Current action and preconditions to check: trajectory_clear

Your task: For each precondition in the list above, predict whether it will hold at this action.

Consider the current scene as observed from the mobile robot's camera, and analyze the predicted future states of all dynamic agents (e.g., people, animals, vehicles, or any moving entities) within the NEXT SECOND.

IMPORTANT: Only answer "very likely" if you are absolutely certain—based on strong, clear evidence—that a dynamic agent will violate the precondition in the predicted future state. Do NOT answer "very likely" for unlikely, ambiguous, or low-probability risks.

Ask yourself for each precondition: Is there a high probability, with clear and convincing evidence, that the predicted future states of any dynamic agent will interfere with the predicted future state of the currently executing action within the NEXT SECOND, causing that precondition to fail?

Assess the risk level based on these predictions. Use "likely" or "very likely" if motions create a clear risk of interference.

Use "neutral" or "improbable" if agents are nearby but their predicted paths are clearly diverging or non-conflicting.

Failure Risk Categories: "very improbable", "improbable", "neutral", "likely", "very likely"

Answer Format: Output ONLY the probability_of_failure value from these categories: "very improbable", "improbable", "neutral", "likely", "very likely"

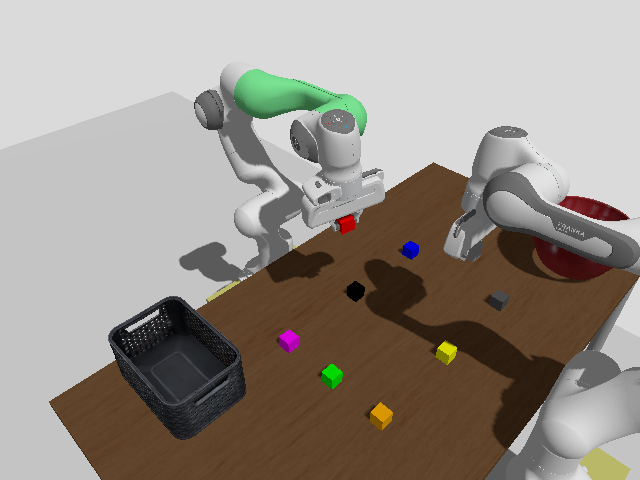

Answer: very improbable